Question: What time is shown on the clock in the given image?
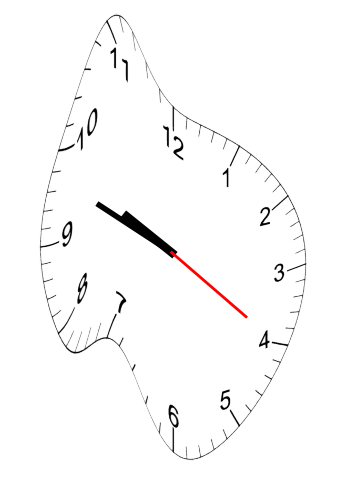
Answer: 09:48:20